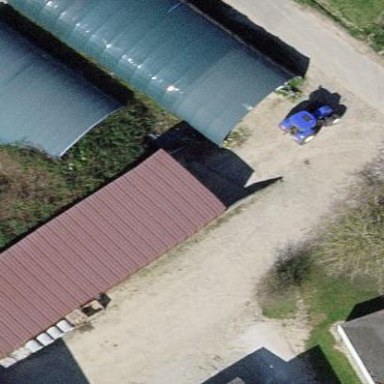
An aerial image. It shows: Farm auxiliary building.